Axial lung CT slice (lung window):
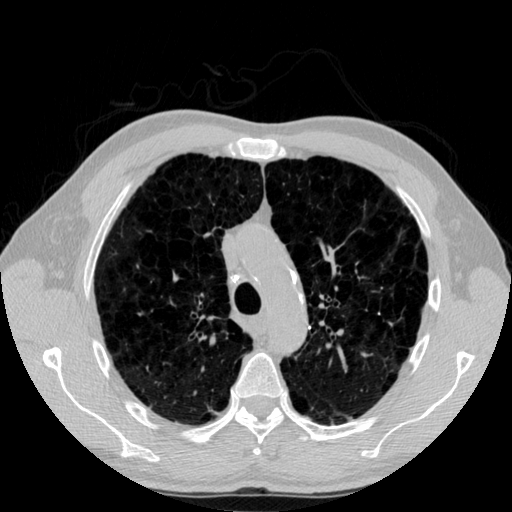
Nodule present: no